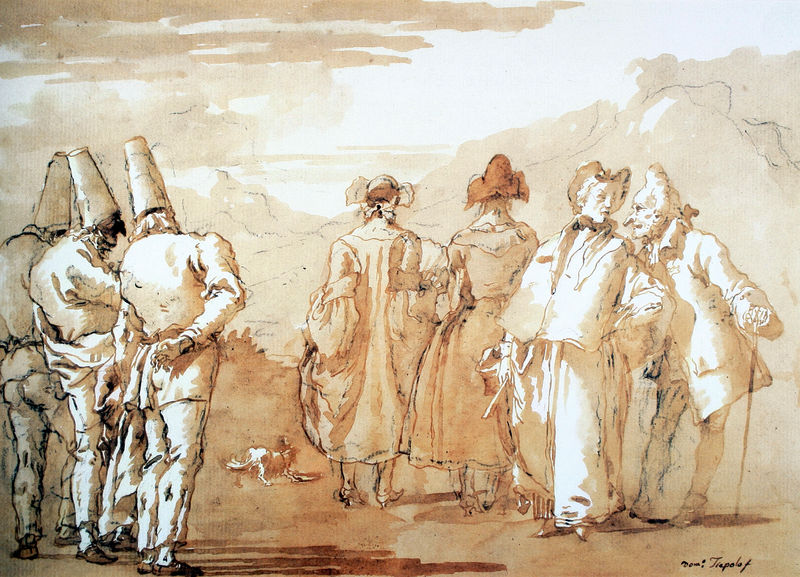
Titel: La Passegiata (Pulcinella)
Künstler: Giovanni Domenico Tiepolo
Standort: Philadelphia
Institution: Mr. and Mrs. George M. Cheston
Schlagwörter: berg, feder, felsen, gemälde, hand, himmel, mann, schatten, wasser, weiß, wolken, aquarell, frauen, landschaft, menschen, ocker, braun, damen, frankreich, frau, frisur, frisuren, grau, hell, hintergrund, hut, hüte, kleid, kleider, licht, männer, nase, pastell, rücken, schwarz, skizze, szene, zeichnung, dame, hund, rot, wolke, beige, haube, herren, schleife, alt, anzug, anzüge, mütze, mützen, barock, blass, falten, lang, signatur, busch, gehen, sonne, haare, mantel, adel, drei, paar, personen, stock, perücke, hündchen, rückenansicht, italien, man, venedig, gehstock, schuhe, stab, studie, hosen, berge, fels, gebirge, linien, hof, figuren, promenade, karikatur, falte, freizeit, faltenwurf, striche, umriss, laviert, tusche, greis, maske, narren, unterschrift, spaziergang, kohle, clown, karrikatur, kritik, konturen, flüstern, koloriert, spazierstock, hauben, schuh, türkisch, verschwommen, braum, adlige, perücken, schauspieler, eimer, karneval, rötel, harlekin, canaletto, perrücke, handzeichnung, maskenball, schlichtheit, aquarel, masken, bister, gehöht, tiepolo, high society, türken, clowns, harlekins, pulcinella, pantalone, harlekine, arlequino, comedia dell`arte, galantes paar rechts, karnaval, akteure, aristokraten, trffen, aktuere, la pulcinella, hund#, tete-a-tete, perrrücke, unsinn